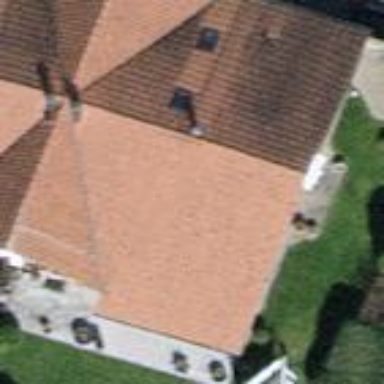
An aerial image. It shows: Building with tile roof.